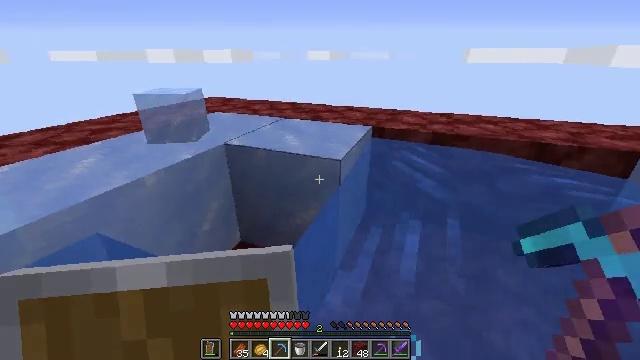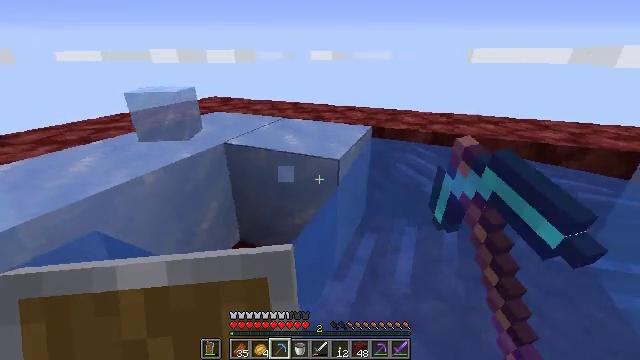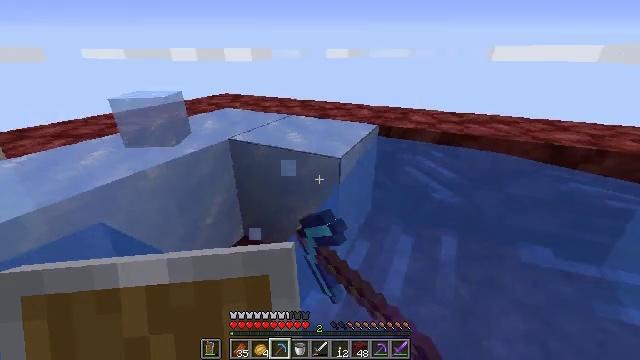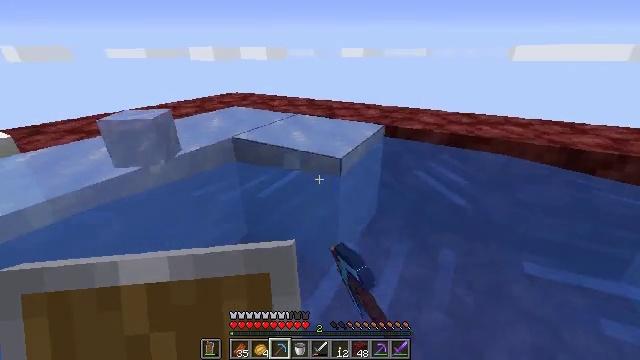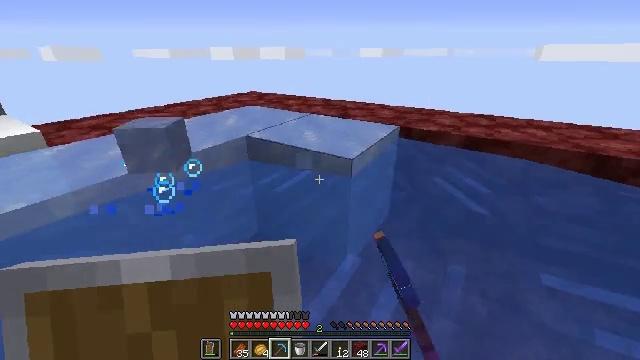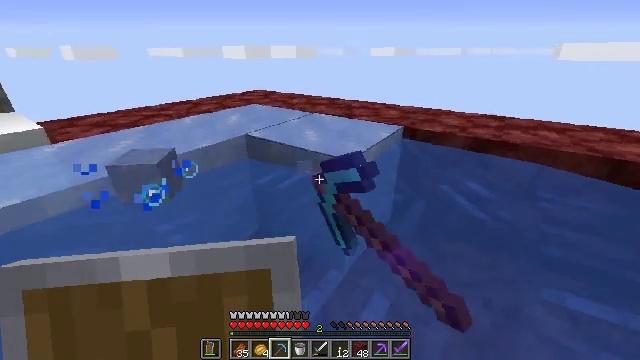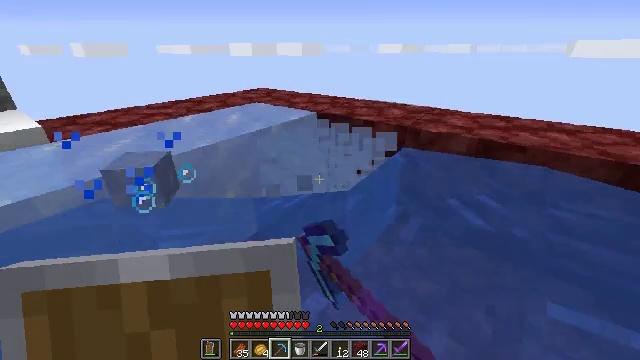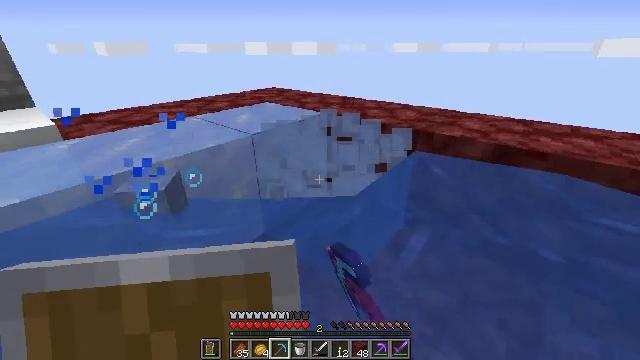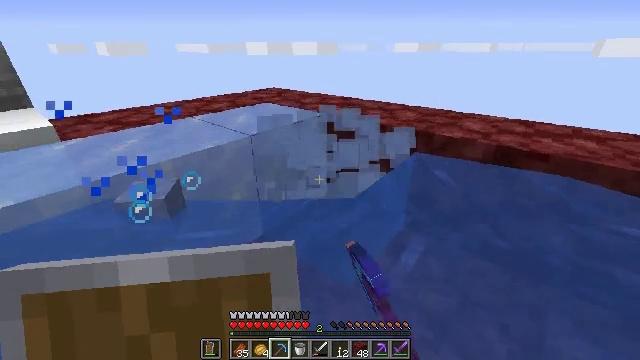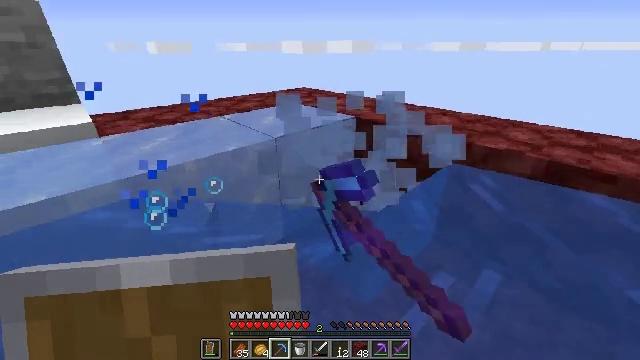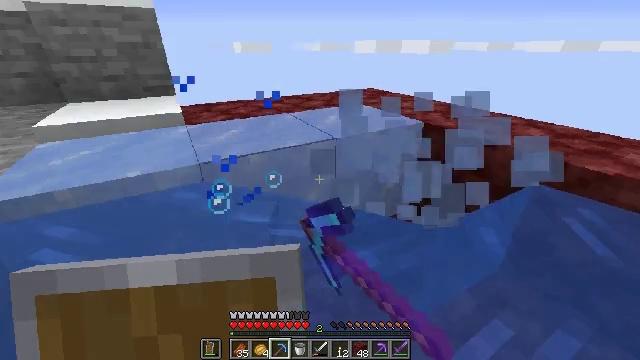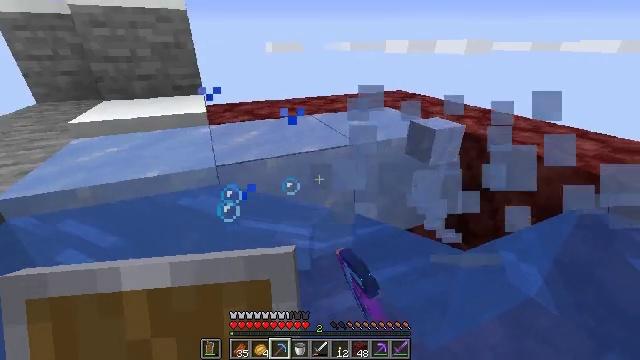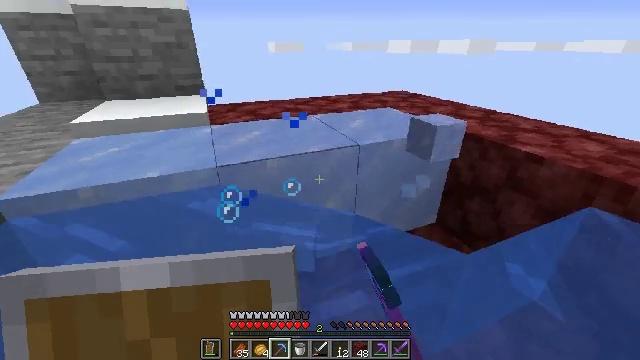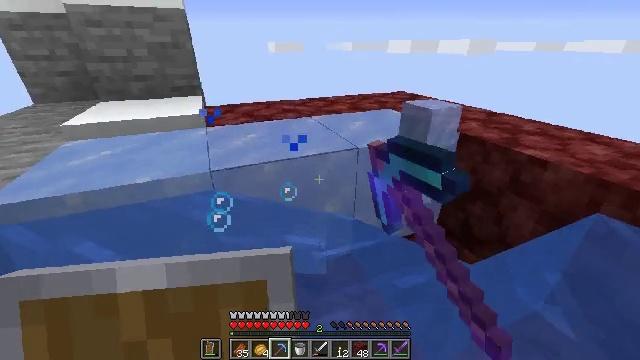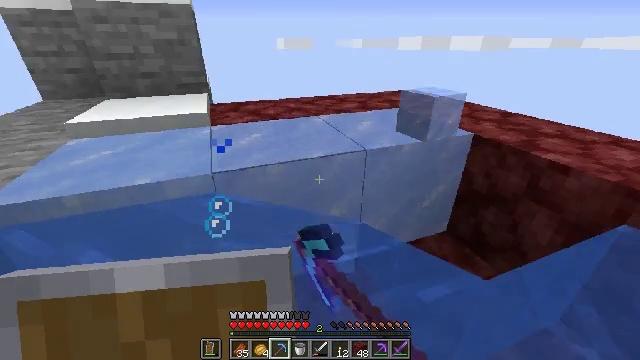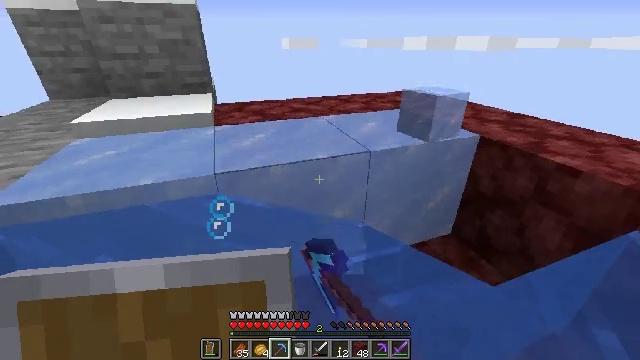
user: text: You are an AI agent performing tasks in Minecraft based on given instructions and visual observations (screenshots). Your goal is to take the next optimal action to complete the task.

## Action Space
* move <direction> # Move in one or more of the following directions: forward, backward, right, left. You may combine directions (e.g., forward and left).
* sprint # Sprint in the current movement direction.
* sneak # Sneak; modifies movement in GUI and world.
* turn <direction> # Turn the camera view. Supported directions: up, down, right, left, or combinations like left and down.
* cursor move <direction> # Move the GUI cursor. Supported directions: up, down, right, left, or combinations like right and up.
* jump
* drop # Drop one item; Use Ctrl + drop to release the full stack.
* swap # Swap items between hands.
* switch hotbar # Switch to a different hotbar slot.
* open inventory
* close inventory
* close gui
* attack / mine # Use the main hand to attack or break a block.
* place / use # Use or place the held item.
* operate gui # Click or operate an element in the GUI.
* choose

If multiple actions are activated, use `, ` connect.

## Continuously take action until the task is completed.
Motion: motion action
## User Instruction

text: Attack the ice to clear a path.
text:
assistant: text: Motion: move forward, attack / mine
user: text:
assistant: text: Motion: move forward, turn left, attack / mine
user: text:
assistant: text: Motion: move forward, turn left, attack / mine
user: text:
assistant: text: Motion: move forward, turn left, attack / mine
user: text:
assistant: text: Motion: move forward, turn left, attack / mine
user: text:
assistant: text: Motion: move forward, turn left, attack / mine
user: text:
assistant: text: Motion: move forward, turn left, attack / mine
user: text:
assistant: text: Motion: move forward, attack / mine
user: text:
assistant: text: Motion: move forward, turn left
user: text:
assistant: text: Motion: move forward, turn left
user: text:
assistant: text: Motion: move forward, turn left
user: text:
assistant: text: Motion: move forward, attack / mine
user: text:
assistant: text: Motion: move forward, attack / mine
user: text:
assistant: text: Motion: move forward, turn left, attack / mine
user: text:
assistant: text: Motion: move forward, attack / mine
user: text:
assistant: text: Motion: move forward, attack / mine
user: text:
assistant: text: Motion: move forward, attack / mine
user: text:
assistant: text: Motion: move forward, turn down, attack / mine
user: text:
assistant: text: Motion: move forward, turn down, attack / mine
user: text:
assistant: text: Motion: move forward, turn right and down
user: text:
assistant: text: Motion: move forward, turn right and down
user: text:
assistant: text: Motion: move forward
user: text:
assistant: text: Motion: move forward, turn right
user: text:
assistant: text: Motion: move forward, turn right and down
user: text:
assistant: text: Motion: move forward, attack / mine
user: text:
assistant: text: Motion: move forward, attack / mine
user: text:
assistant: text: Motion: move forward, attack / mine
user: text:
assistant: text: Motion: move forward, turn left and down, attack / mine
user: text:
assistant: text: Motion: move forward, turn left and down, attack / mine
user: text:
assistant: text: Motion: move forward, turn left and down, attack / mine